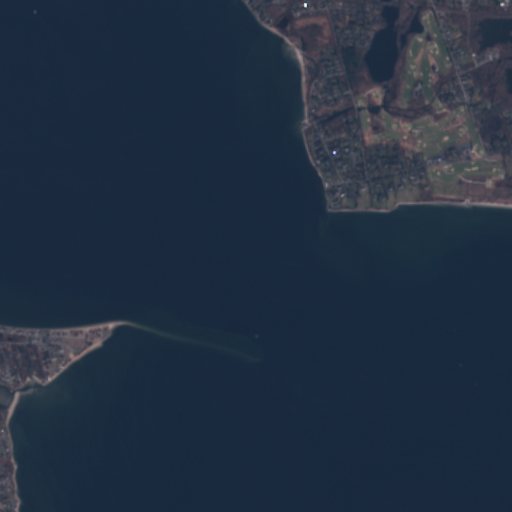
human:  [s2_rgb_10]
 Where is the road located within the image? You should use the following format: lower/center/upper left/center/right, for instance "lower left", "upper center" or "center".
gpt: There is no road in the image.